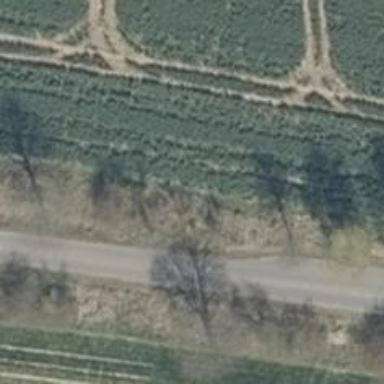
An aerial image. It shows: Row of trees in natural setting.